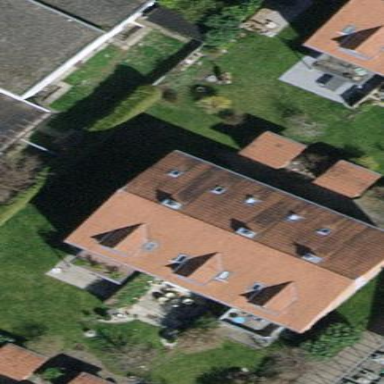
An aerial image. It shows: Building with tile roof.